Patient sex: M
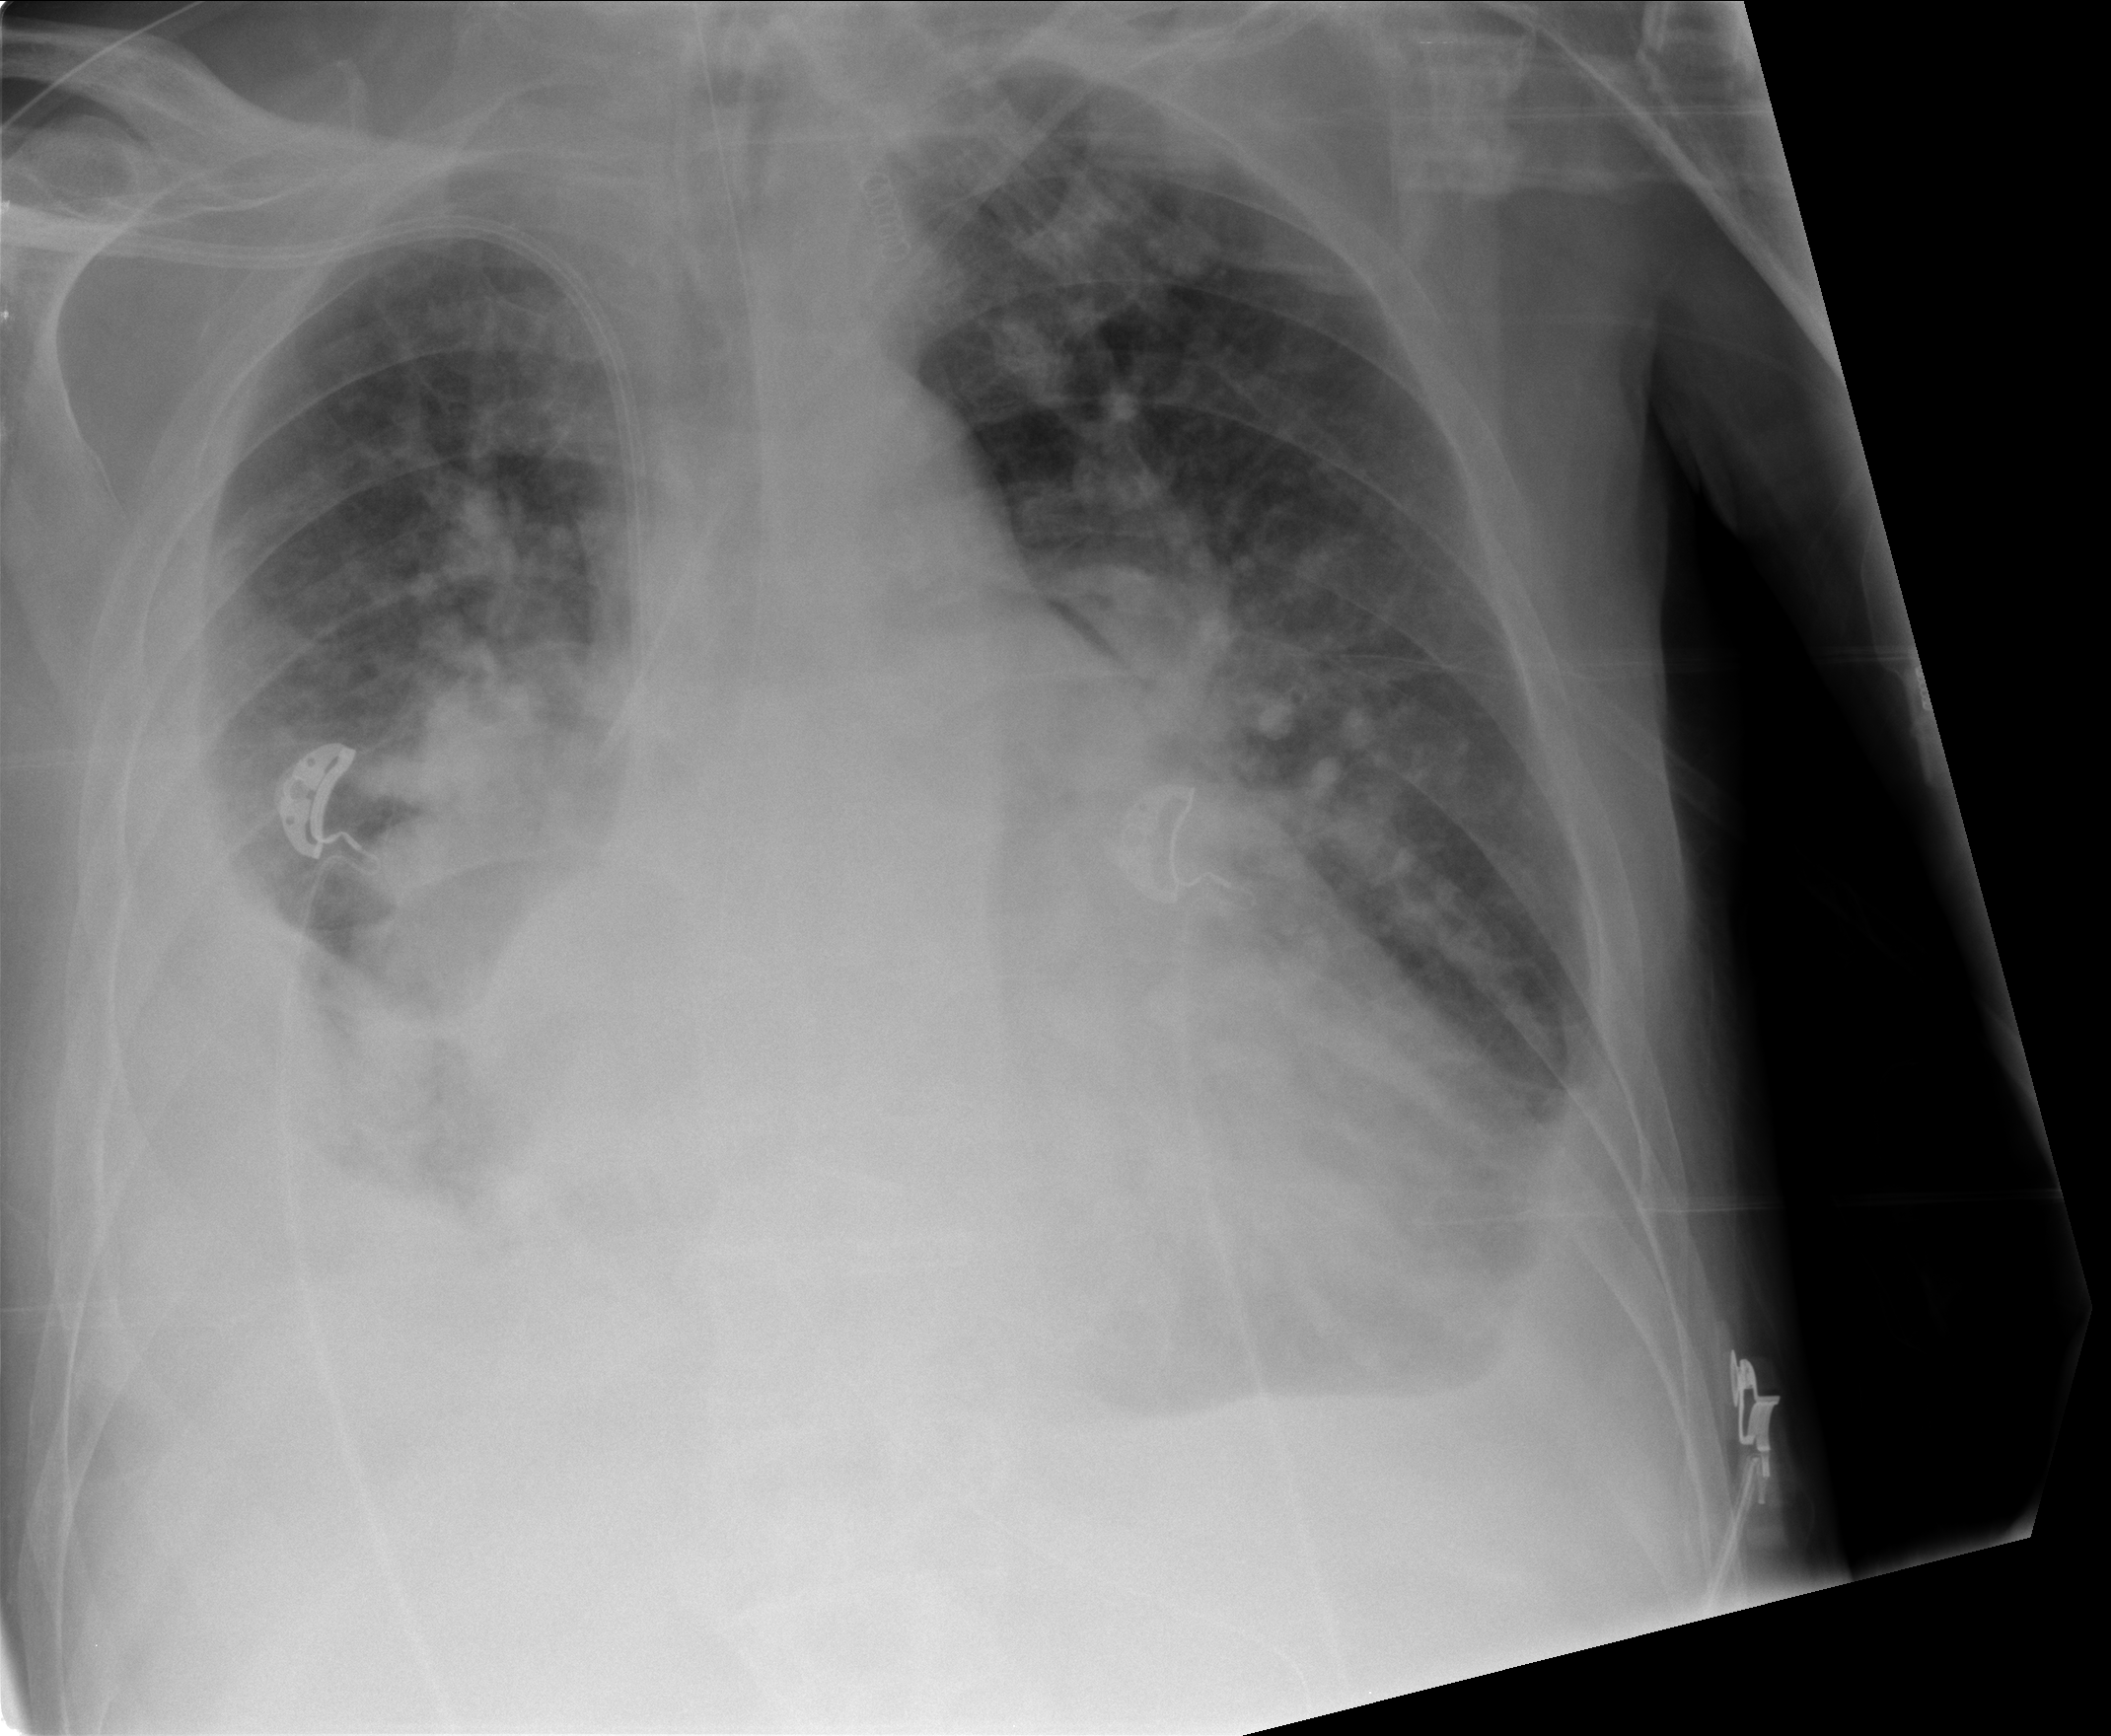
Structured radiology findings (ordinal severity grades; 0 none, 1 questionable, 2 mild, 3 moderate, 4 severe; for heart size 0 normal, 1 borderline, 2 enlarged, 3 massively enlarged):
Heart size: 3
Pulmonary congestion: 3
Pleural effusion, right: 3
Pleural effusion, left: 2
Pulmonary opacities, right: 3
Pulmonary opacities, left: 2
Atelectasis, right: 3
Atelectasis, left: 2